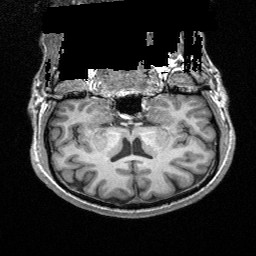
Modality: T1w
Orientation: sagittal